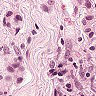
Metastatic tissue present: yes